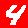
Digit: 4